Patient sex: M
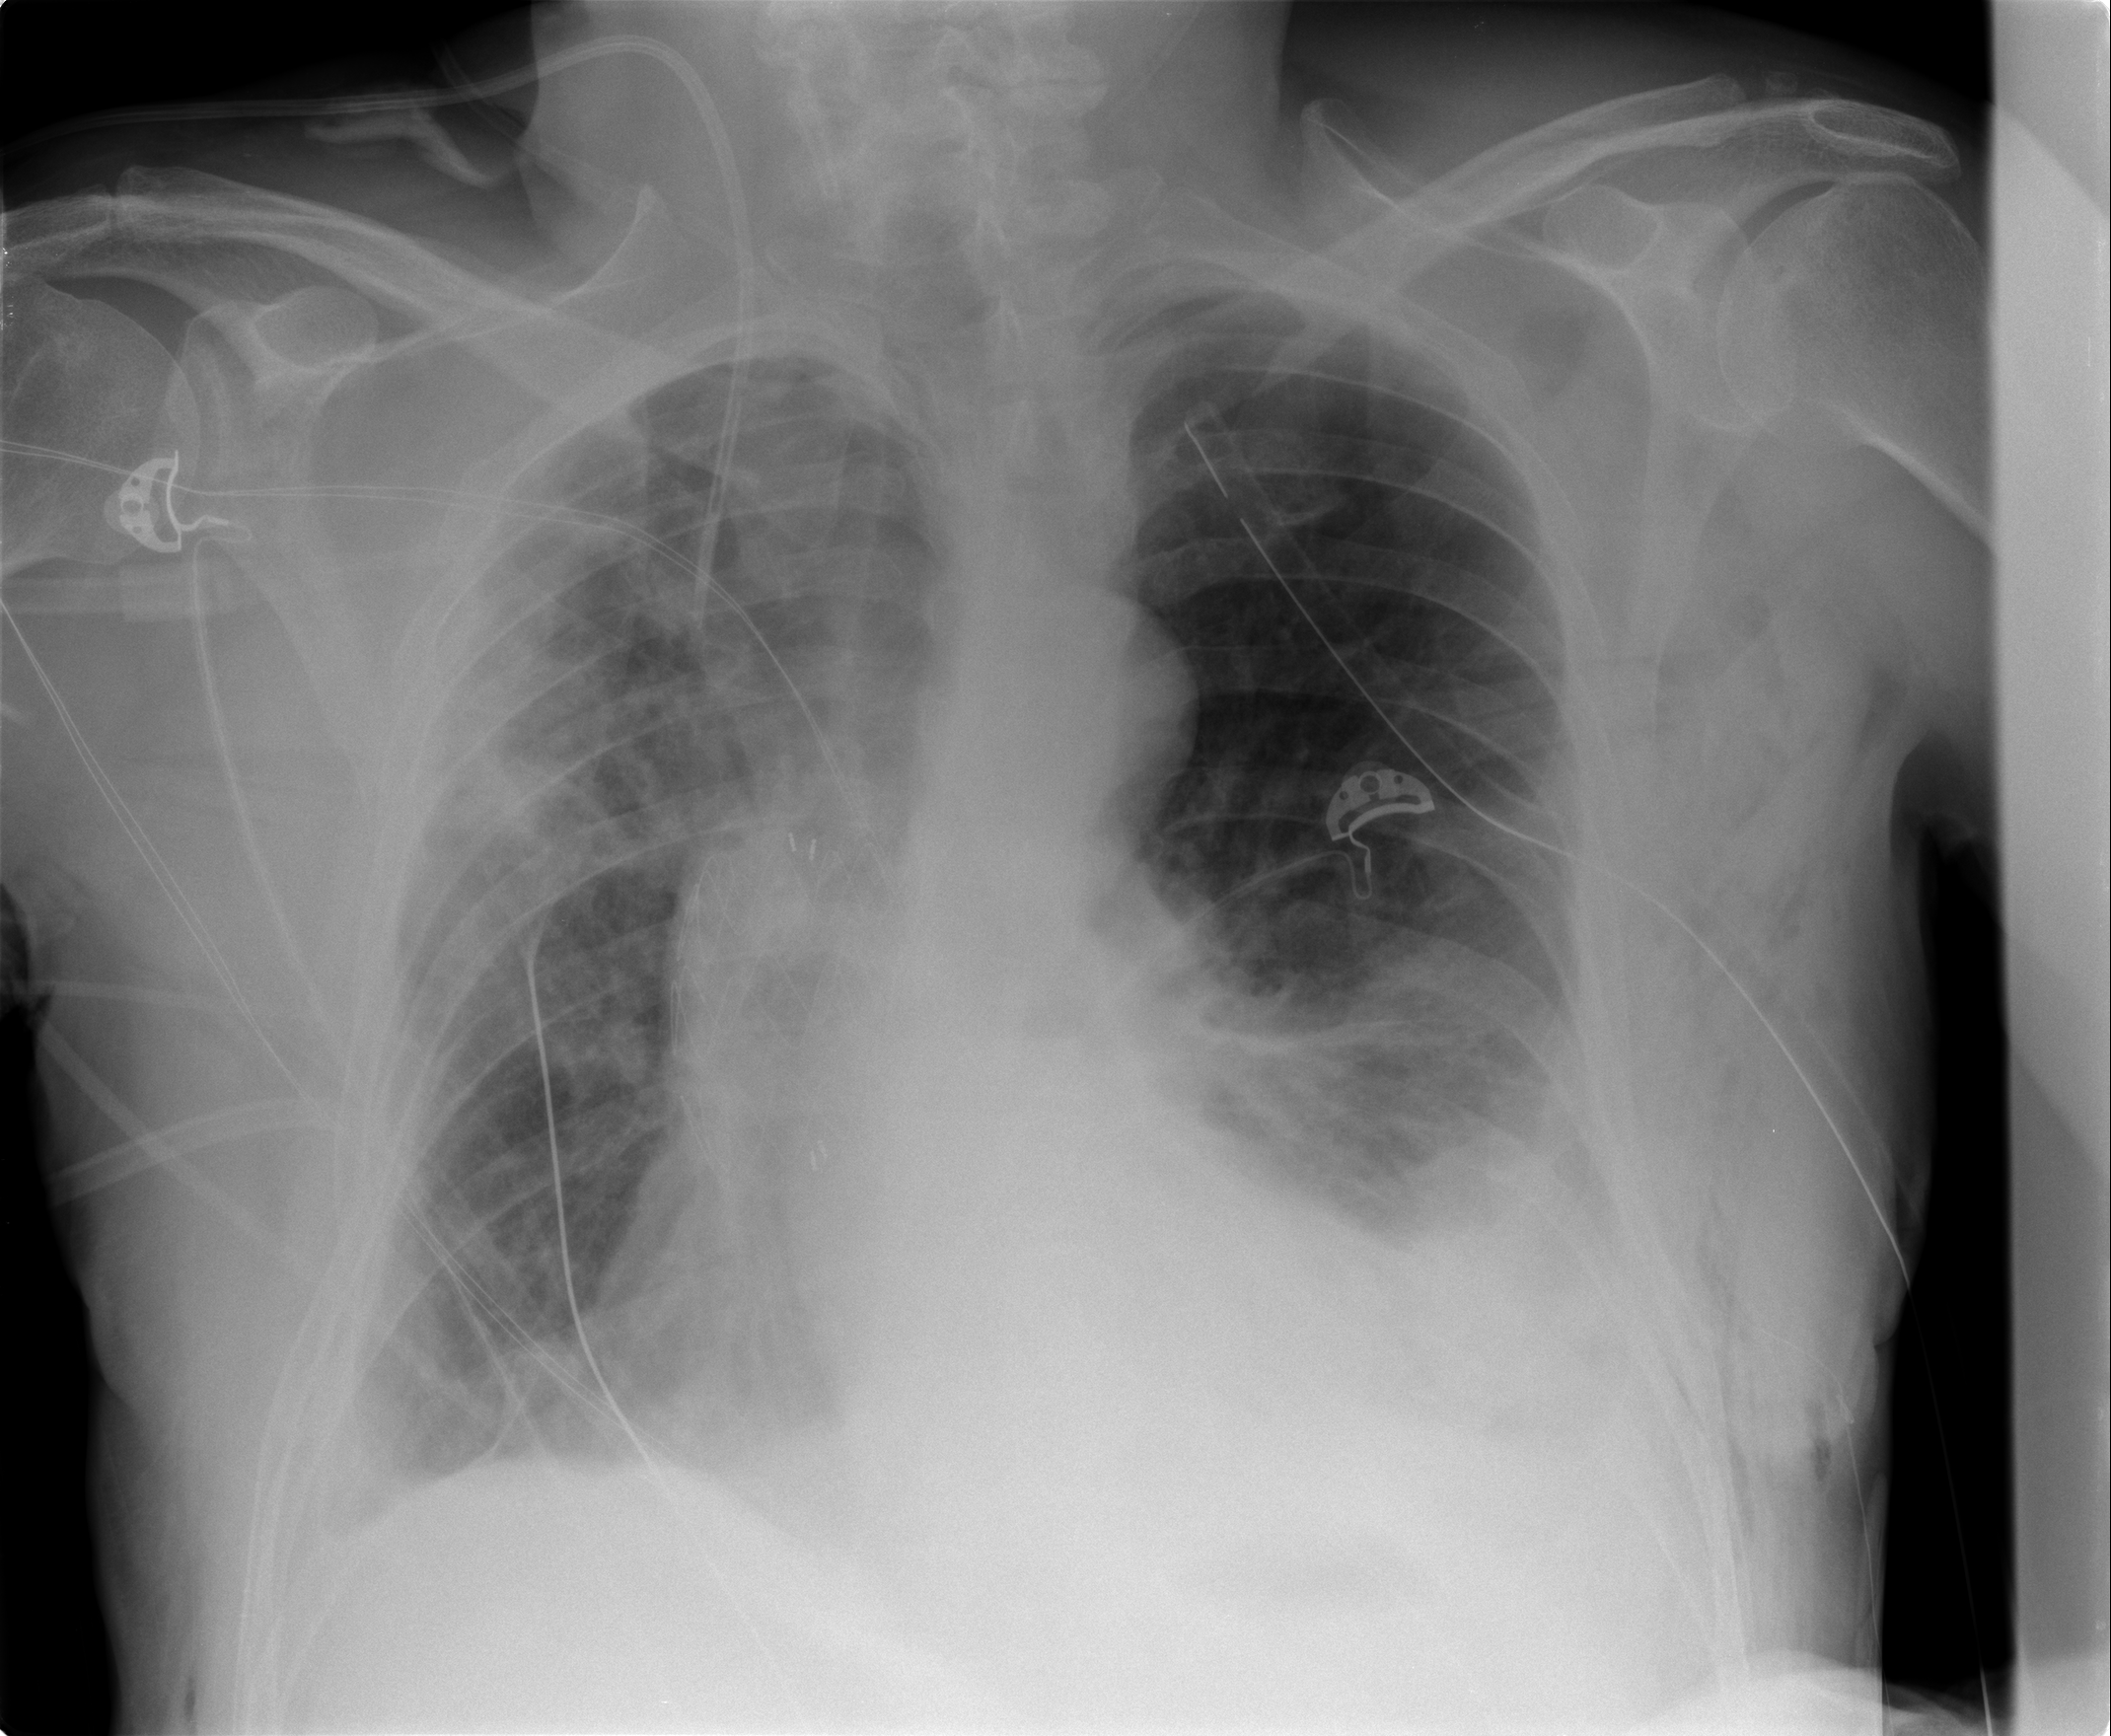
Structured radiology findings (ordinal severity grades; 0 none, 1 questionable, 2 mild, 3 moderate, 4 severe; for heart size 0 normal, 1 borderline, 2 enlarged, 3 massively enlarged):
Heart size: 0
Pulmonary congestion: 2
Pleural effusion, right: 2
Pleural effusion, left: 2
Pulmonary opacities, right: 3
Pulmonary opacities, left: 2
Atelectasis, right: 3
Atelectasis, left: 2